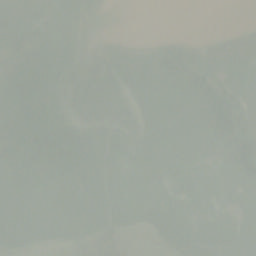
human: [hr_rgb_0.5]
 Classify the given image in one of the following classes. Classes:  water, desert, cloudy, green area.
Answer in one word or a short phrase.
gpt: cloudy